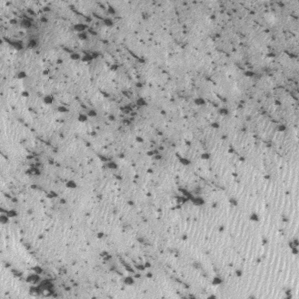
Label: frost